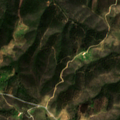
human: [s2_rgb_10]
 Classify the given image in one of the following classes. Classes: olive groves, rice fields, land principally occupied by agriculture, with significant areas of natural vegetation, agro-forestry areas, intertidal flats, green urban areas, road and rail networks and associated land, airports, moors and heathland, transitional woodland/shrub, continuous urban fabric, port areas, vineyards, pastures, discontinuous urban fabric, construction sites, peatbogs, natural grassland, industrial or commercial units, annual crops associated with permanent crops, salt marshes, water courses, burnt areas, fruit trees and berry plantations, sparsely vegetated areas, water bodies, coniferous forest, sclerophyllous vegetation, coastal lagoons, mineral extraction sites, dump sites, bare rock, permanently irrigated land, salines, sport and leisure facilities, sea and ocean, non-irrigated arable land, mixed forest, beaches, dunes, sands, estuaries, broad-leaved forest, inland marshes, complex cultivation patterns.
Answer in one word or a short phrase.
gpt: land principally occupied by agriculture, with significant areas of natural vegetation, broad-leaved forest, transitional woodland/shrub